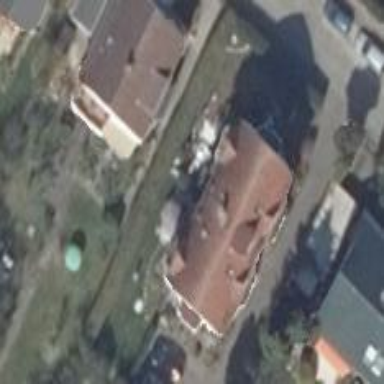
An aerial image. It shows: Round gabled roof apartments building.